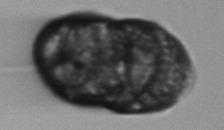
Label: Margalefidinium